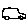
Label: car